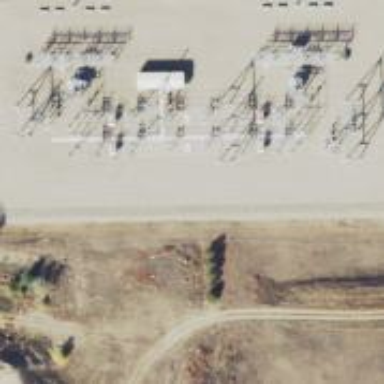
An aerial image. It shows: Switch for power supply.